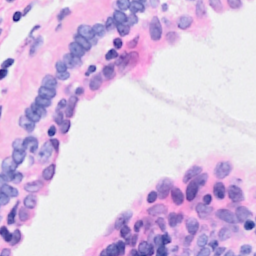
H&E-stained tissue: Breast